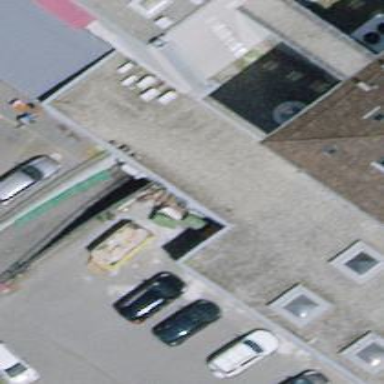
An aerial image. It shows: Building part with flat roof.